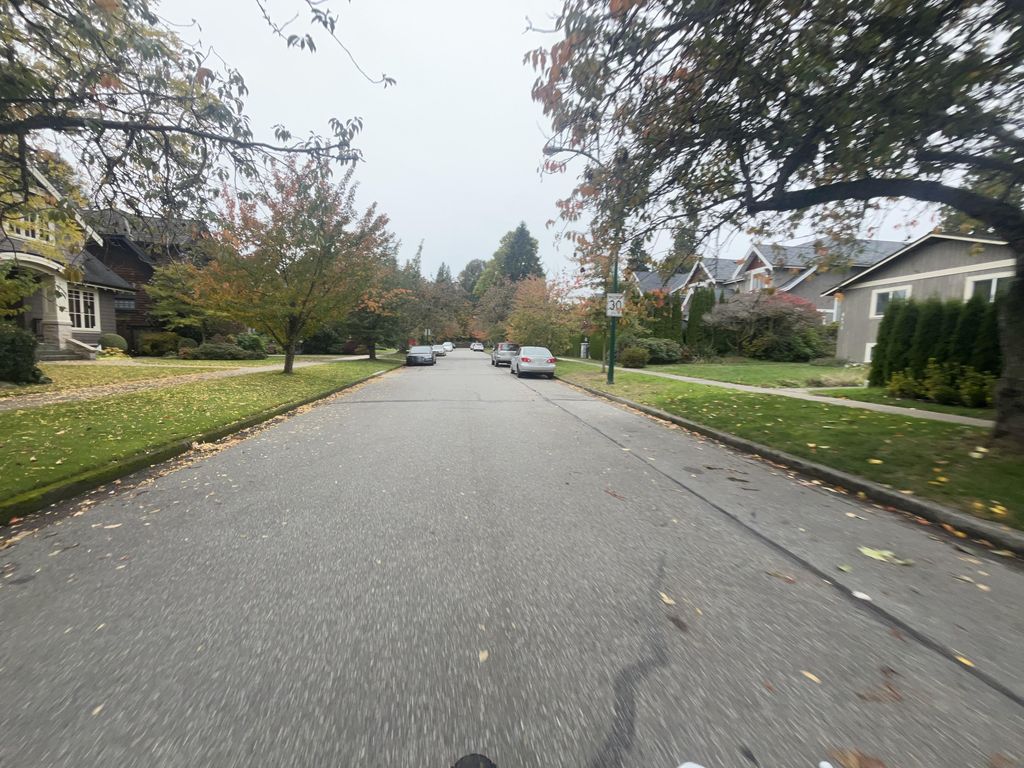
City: vancouver